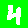
Digit: 4